Question: I try to put a tab host inside a frament but when run the code , the tabhost can not display
java code of class extend fragment :
'''
public View onCreateView(LayoutInflater inflater, ViewGroup container,
Bundle savedInstanceState) {
View rootView = inflater.inflate(R.layout.fragment_host_layout,
container, false);
setHasOptionsMenu(true);
TabHost mTabHost = (TabHost) rootView.findViewById(R.id.tabhost);
TabSpec photospec = mTabHost.newTabSpec("Search");
photospec.setIndicator("Search", getResources().getDrawable(R.drawable.action_search));
Intent searchIntent = new Intent(getActivity(), HostViewIntroduce.class);
photospec.setContent(searchIntent);
TabSpec songspec = mTabHost.newTabSpec("Favorites");
// setting Title and Icon for the Tab
songspec.setIndicator("Favorites", getResources().getDrawable(R.drawable.action_search));
Intent favoriteIntent = new Intent(getActivity(), HostViewTips.class);
songspec.setContent(favoriteIntent);
return rootView;
}
'''
xml code :
'''
<LinearLayout
android:id="@+id/thumbnail"
android:layout_width="wrap_content"
android:layout_height="wrap_content"
android:layout_alignParentLeft="true"
android:layout_below="@+id/relativeLayout1"
android:layout_marginRight="5dip"
android:background="@drawable/image_bg"
android:padding="3dip" >
<ImageView
android:id="@+id/userAvatar"
android:layout_width="wrap_content"
android:layout_height="89dp"
android:src="@drawable/test_avatar" />
</LinearLayout>
<LinearLayout
android:layout_width="wrap_content"
android:layout_height="wrap_content"
android:layout_alignBottom="@+id/thumbnail"
android:layout_alignParentRight="true"
android:layout_alignTop="@+id/thumbnail"
android:layout_below="@+id/relativeLayout1"
android:layout_toRightOf="@+id/thumbnail"
android:orientation="vertical" >
<TextView
android:id="@+id/textView1"
android:layout_width="match_parent"
android:layout_height="wrap_content"
android:text="soloco bolo"
android:textAppearance="?android:attr/textAppearanceMedium" />
<LinearLayout
android:layout_width="match_parent"
android:layout_height="wrap_content" >
<ImageView
android:id="@+id/ImageView01"
android:layout_width="fill_parent"
android:layout_height="fill_parent"
android:layout_weight="1"
android:src="@drawable/description_section_icon" />
<TextView
android:id="@+id/textView2"
android:layout_width="fill_parent"
android:layout_height="fill_parent"
android:text="123456"
android:layout_weight="1"
android:gravity="center_vertical"
android:textAppearance="?android:attr/textAppearanceSmall" />
<ImageView
android:id="@+id/imageView1"
android:layout_width="fill_parent"
android:layout_height="fill_parent"
android:layout_weight="1"
android:src="@drawable/ic_menu_add" />
</LinearLayout>
<LinearLayout
android:layout_width="match_parent"
android:layout_height="wrap_content" >
<Button
android:id="@+id/button1"
style="?android:attr/buttonStyleSmall"
android:layout_width="123dp"
android:layout_height="wrap_content"
android:layout_weight="1"
android:text="Button" />
<Button
android:id="@+id/button2"
style="?android:attr/buttonStyleSmall"
android:layout_width="125dp"
android:layout_height="wrap_content"
android:layout_weight="1"
android:text="Button" />
</LinearLayout>
</LinearLayout>
<LinearLayout
android:layout_width="wrap_content"
android:layout_height="wrap_content"
android:layout_alignParentLeft="true"
android:layout_alignParentRight="true"
android:layout_below="@+id/thumbnail" >
<TextView
android:id="@+id/textView3"
android:layout_width="wrap_content"
android:layout_height="match_parent"
android:gravity="center_vertical"
android:text="Da Nang"
android:textAppearance="?android:attr/textAppearanceLarge" />
<LinearLayout
android:layout_width="match_parent"
android:layout_height="match_parent"
android:layout_weight="1"
android:orientation="vertical" >
<TextView
android:id="@+id/textView4"
android:layout_width="match_parent"
android:layout_height="68dp"
android:gravity="center_vertical"
android:text="Activate"
android:textAppearance="?android:attr/textAppearanceMedium" />
<TextView
android:id="@+id/textView5"
android:layout_width="match_parent"
android:layout_height="match_parent"
android:gravity="center_vertical"
android:text="6/1/2013-7/1/2013"
android:textAppearance="?android:attr/textAppearanceSmall" />
</LinearLayout>
</LinearLayout>
<LinearLayout
android:layout_width="wrap_content"
android:layout_height="wrap_content"
android:layout_above="@+id/relativeLayout2"
android:layout_alignParentLeft="true"
android:layout_alignParentRight="true"
android:orientation="vertical" >
<TabHost
android:id="@+id/tabhost"
android:layout_width="match_parent"
android:layout_height="match_parent"
android:layout_weight="1.30" >
<LinearLayout
android:layout_width="match_parent"
android:layout_height="match_parent"
android:orientation="vertical" >
<TabWidget
android:id="@android:id/tabs"
android:layout_width="match_parent"
android:layout_height="92dp" >
</TabWidget>
<FrameLayout
android:id="@android:id/tabcontent"
android:layout_width="match_parent"
android:layout_height="match_parent" >
<LinearLayout
android:id="@+id/tab1"
android:layout_width="match_parent"
android:layout_height="match_parent"
android:orientation="vertical" >
<ListView
android:id="@+id/tab1list_place_list"
android:layout_width="fill_parent"
android:layout_height="wrap_content"
android:divider="#b5b5b5"
android:dividerHeight="1dp"
android:listSelector="@drawable/list_selector" >
</ListView>
</LinearLayout>
<LinearLayout
android:id="@+id/tab2"
android:layout_width="match_parent"
android:layout_height="match_parent"
android:orientation="vertical" >
<ListView
android:id="@+id/tab2list_place_list"
android:layout_width="fill_parent"
android:layout_height="wrap_content"
android:divider="#b5b5b5"
android:dividerHeight="1dp"
android:listSelector="@drawable/list_selector" />
</LinearLayout>
<LinearLayout
android:id="@+id/tab3"
android:layout_width="match_parent"
android:layout_height="match_parent"
android:orientation="vertical" >
<ListView
android:id="@+id/tab3list_place_list"
android:layout_width="fill_parent"
android:layout_height="wrap_content"
android:divider="#b5b5b5"
android:dividerHeight="1dp"
android:listSelector="@drawable/list_selector" />
</LinearLayout>
</FrameLayout>
</LinearLayout>
</TabHost>
</LinearLayout>
'''
and here is the screen shot :

and here is exactly what I want it to be
<URL>
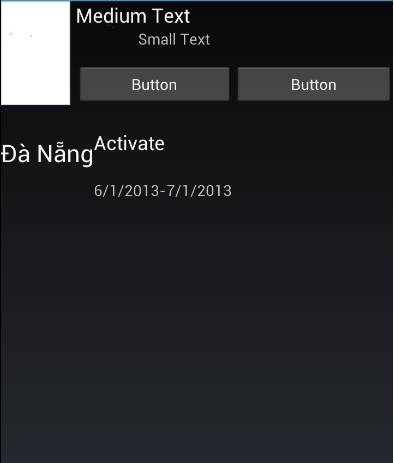
Answer: Try this:
'''
public class AndroidViewPagerActivity extends FragmentActivity {
ViewPager mViewPager;
TabsAdapter mTabsAdapter;
public void setActionBarTitle(String title) {
getActionBar().setTitle(title);
}
/** Called when the activity is first created. */
@Override
public void onCreate(Bundle savedInstanceState) {
super.onCreate(savedInstanceState);
mViewPager = new ViewPager(this);
mViewPager.setId(R.id.pager);
setContentView(mViewPager);
final ActionBar bar = getActionBar();
bar.setNavigationMode(ActionBar.NAVIGATION_MODE_TABS);
bar.setDisplayOptions(0, ActionBar.DISPLAY_SHOW_TITLE);
mTabsAdapter = new TabsAdapter(this, mViewPager);
mTabsAdapter.addTab(bar.newTab().setText("Header"),
FragmentSales1.class, null);
mTabsAdapter.addTab(bar.newTab().setText("Detail"),
Fragment2.class, null);
if (savedInstanceState != null) {
bar.setSelectedNavigationItem(savedInstanceState.getInt("tab", 0));
}
}
@Override
protected void onSaveInstanceState(Bundle outState) {
//super.onSaveInstanceState(outState);
outState.putInt("tab", getActionBar().getSelectedNavigationIndex());
}
public static class TabsAdapter extends FragmentPagerAdapter
implements ActionBar.TabListener, ViewPager.OnPageChangeListener {
private final Context mContext;
private final ActionBar mActionBar;
private final ViewPager mViewPager;
private final ArrayList<TabInfo> mTabs = new ArrayList<TabInfo>();
static final class TabInfo {
private final Class<?> clss;
private final Bundle args;
TabInfo(Class<?> _class, Bundle _args) {
clss = _class;
args = _args;
}
}
public TabsAdapter(FragmentActivity activity, ViewPager pager) {
super(activity.getSupportFragmentManager());
mContext = activity;
mActionBar = activity.getActionBar();
mViewPager = pager;
mViewPager.setAdapter(this);
mViewPager.setOnPageChangeListener(this);
}
public void addTab(ActionBar.Tab tab, Class<?> clss, Bundle args) {
TabInfo info = new TabInfo(clss, args);
tab.setTag(info);
tab.setTabListener(this);
mTabs.add(info);
mActionBar.addTab(tab);
notifyDataSetChanged();
}
@Override
public void onPageScrollStateChanged(int state) {
// TODO Auto-generated method stub
}
@Override
public void onPageScrolled(int position, float positionOffset, int positionOffsetPixels) {
// TODO Auto-generated method stub
}
@Override
public void onPageSelected(int position) {
// TODO Auto-generated method stub
mActionBar.setSelectedNavigationItem(position);
}
@Override
public void onTabReselected(Tab tab, FragmentTransaction ft) {
// TODO Auto-generated method stub
}
@Override
public void onTabSelected(Tab tab, FragmentTransaction ft) {
Object tag = tab.getTag();
for (int i=0; i<mTabs.size(); i++) {
if (mTabs.get(i) == tag) {
mViewPager.setCurrentItem(i);
}
}
}
@Override
public void onTabUnselected(Tab tab, FragmentTransaction ft) {
// TODO Auto-generated method stub
}
@Override
public Fragment getItem(int position) {
TabInfo info = mTabs.get(position);
return Fragment.instantiate(mContext, info.clss.getName(), info.args);
}
@Override
public int getCount() {
return mTabs.size();
}
}
public class TabsPagerAdapterForSalesOrder extends FragmentPagerAdapter {
public TabsPagerAdapterForSalesOrder(FragmentManager fm) {
super(fm);
}
@Override
public Fragment getItem(int index) {
switch (index) {
case 0:
// Header fragment activity
return new FragmentSalesOrderHeader();
case 1:
// Detail fragment activity
return new FragmentSalesOrderDetail();
}
return null;
}
@Override
public int getCount() {
// get item count - equal to number of tabs
return 2;
}
}
'''
'''
<android.support.v4.view.ViewPager xmlns:android="http://schemas.android.com/apk/res/android"
android:id="@+id/pager"
android:layout_width="match_parent"
android:layout_height="match_parent">
</android.support.v4.view.ViewPager>
'''
Create your two layout for each tab.
Hope this helps.